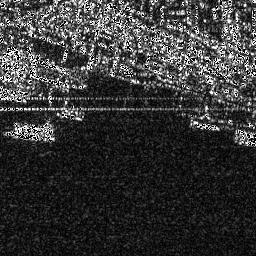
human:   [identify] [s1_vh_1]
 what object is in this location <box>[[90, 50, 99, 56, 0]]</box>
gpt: <ref>1 small ship at the right</ref>

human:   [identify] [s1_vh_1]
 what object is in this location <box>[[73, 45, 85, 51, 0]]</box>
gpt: <ref>1 medium ship at the right</ref>

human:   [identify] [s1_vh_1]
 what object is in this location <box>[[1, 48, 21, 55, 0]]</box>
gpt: <ref>1 medium ship at the left</ref>